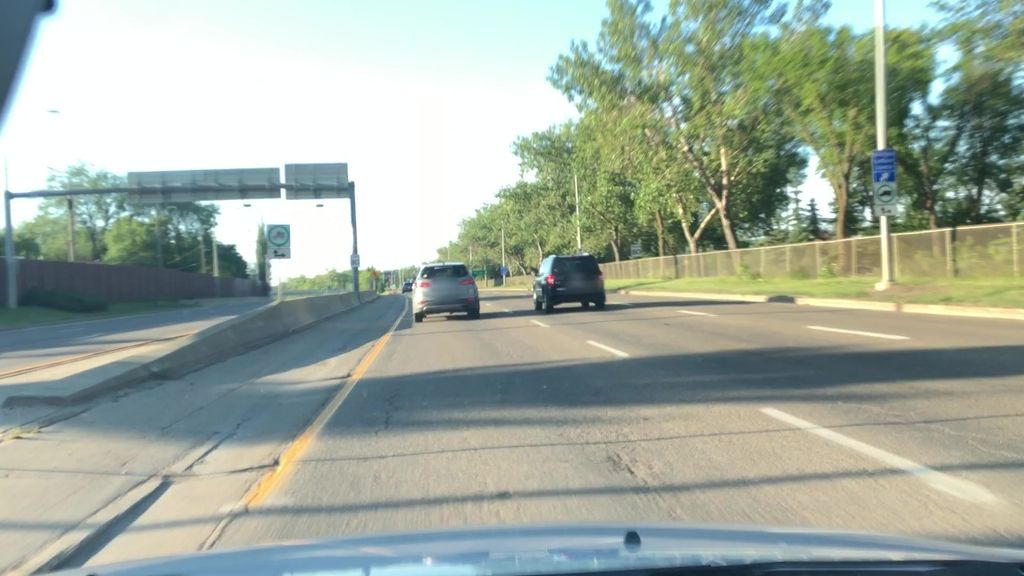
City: edmonton